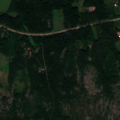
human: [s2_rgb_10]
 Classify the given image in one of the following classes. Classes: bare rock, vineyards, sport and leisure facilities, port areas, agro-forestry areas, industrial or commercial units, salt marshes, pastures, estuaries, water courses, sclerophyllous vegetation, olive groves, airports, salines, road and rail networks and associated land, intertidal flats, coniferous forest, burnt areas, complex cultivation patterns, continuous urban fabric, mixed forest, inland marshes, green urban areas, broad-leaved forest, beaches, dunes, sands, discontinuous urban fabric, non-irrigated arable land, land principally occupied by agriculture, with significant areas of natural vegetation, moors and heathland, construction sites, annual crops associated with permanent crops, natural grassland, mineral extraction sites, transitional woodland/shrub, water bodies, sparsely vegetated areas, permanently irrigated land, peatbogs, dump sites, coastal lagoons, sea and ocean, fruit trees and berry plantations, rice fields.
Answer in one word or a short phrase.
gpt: coniferous forest, mixed forest, water bodies